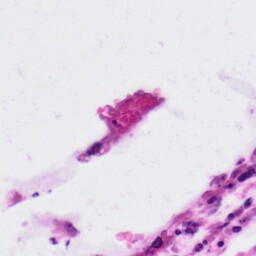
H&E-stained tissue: Colon